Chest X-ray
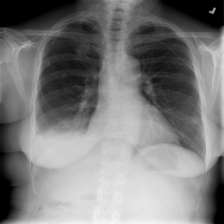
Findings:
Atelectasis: negative
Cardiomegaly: negative
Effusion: negative
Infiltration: negative
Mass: negative
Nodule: negative
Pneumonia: negative
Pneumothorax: negative
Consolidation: negative
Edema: negative
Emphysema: negative
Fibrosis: negative
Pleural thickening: negative
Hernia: negative